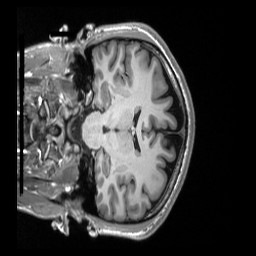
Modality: T1w
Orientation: coronal
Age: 29